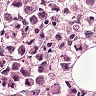
Metastatic tissue present: yes